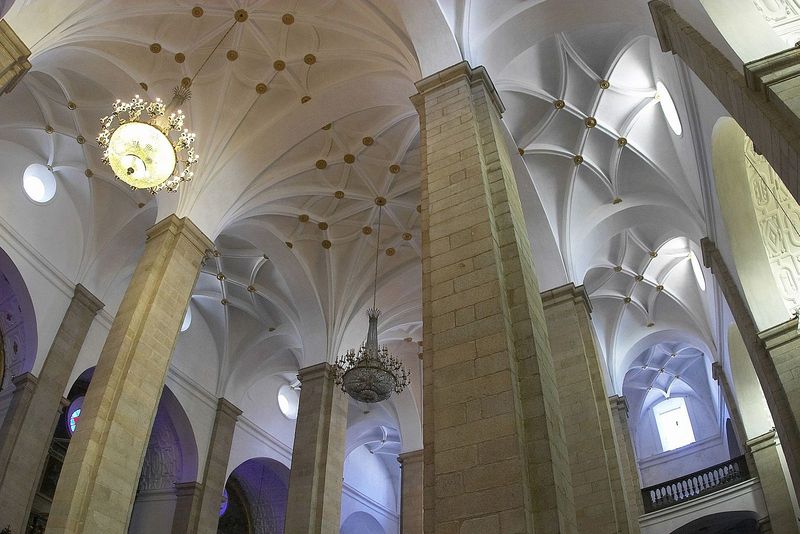
Titel: Kathedrale in Portalegre
Standort: Portalegre, Kathedrale (EU - P)
Schlagwörter: blau, schatten, weiß, braun, fenster, lampe, lampen, licht, marmor, pfeiler, säule, säulen, gebäude, beige, kirche, sonne, gold, decke, bogen, empore, pilaster, joche, verzierung, kronleuchter, leuchter, lüster, geländer, foto, fotografie, bögen, gewölbe, eckig, rundfenster, rippen, kapitelle, kathedrale, kapitell, photo, mittelschiff, sandstein, buntglas, dreischiffig, rippengewölbe, seitenschiff, messe, ballustrade, joch, gebälk, nischen, romanisch, oberlicht, inenraum, sternrippengewölbe, sterngewölbe, runde fenster